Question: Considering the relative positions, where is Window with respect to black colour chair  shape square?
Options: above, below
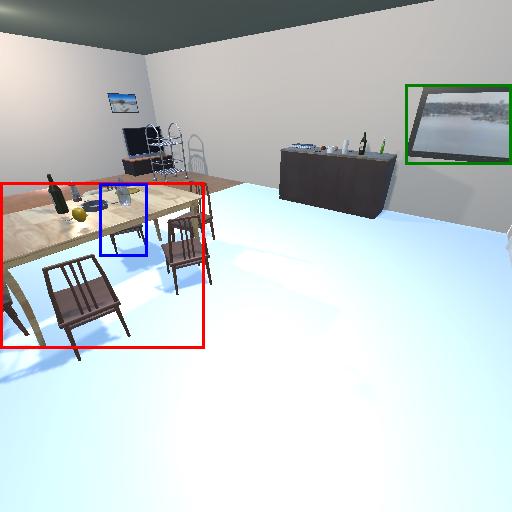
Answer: above